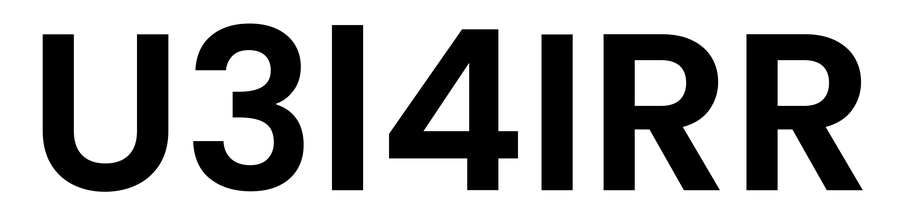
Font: Poppins-SemiBold